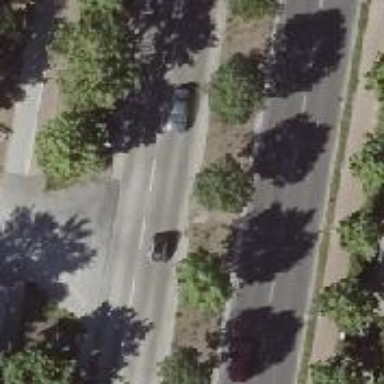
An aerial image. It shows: Avenue lined with broadleaved deciduous trees.